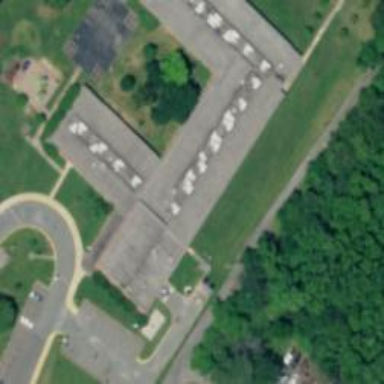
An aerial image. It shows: School.